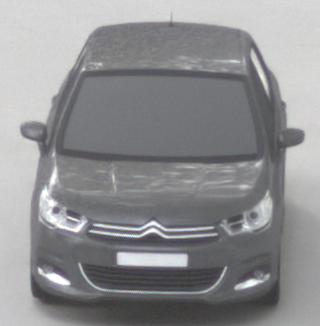
Make: Citroen
Model: C4 VTi 95
Detailed model: C4 (II)
Model produced from: 2012/08
Model produced until: 2013/06
Doors: 5
Color: gray
Road condition: dry road
Daytime: morning or afternoon
Contrast: low contrast